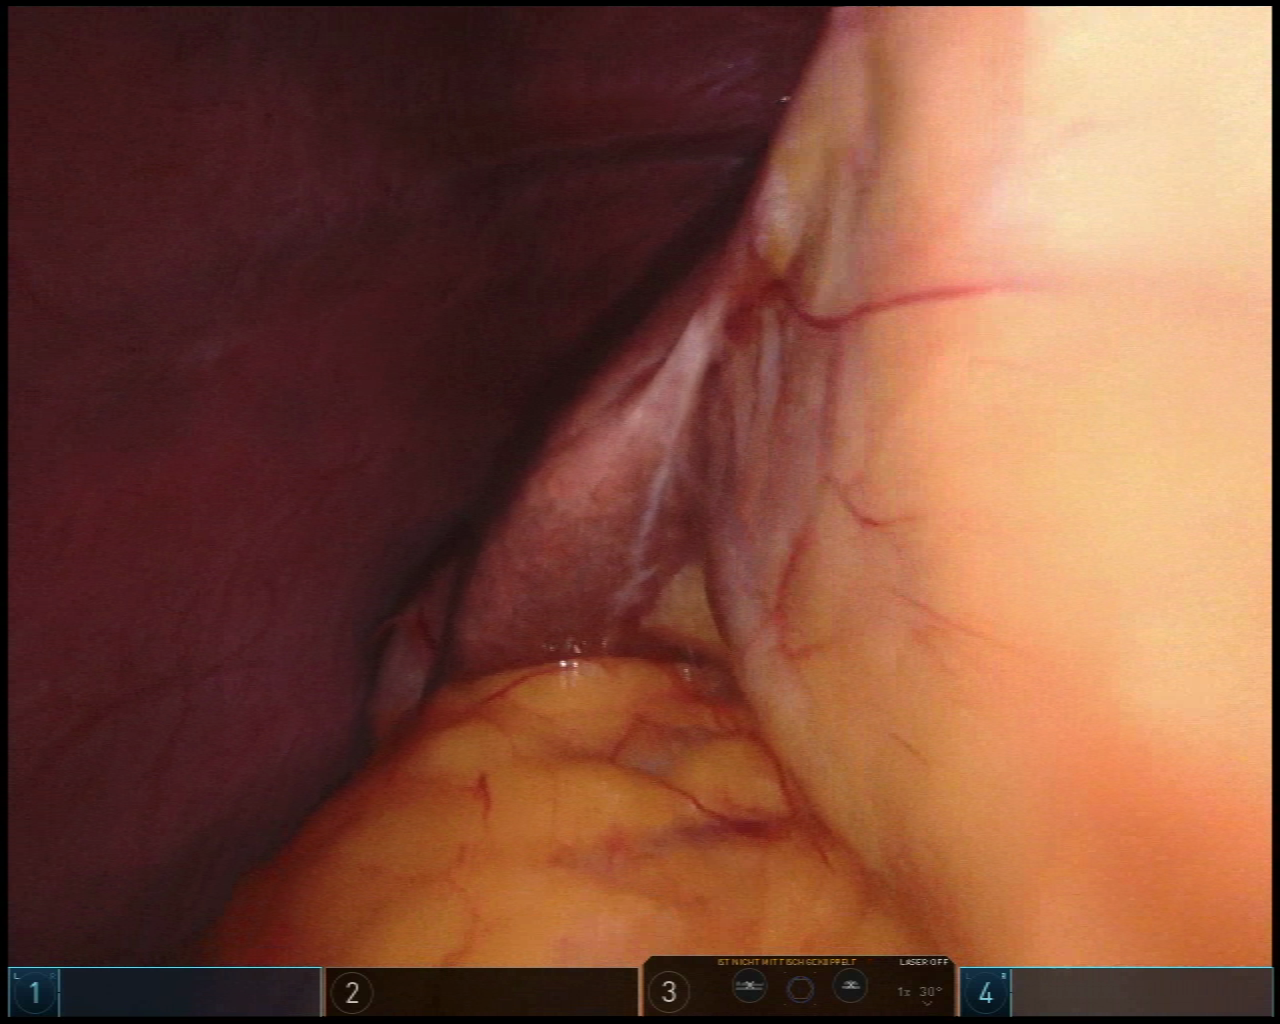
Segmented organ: liver
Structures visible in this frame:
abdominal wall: yes
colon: no
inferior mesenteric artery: no
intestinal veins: no
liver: yes
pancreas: no
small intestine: no
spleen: no
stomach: yes
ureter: no
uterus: no
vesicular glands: no